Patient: sex M, age 48
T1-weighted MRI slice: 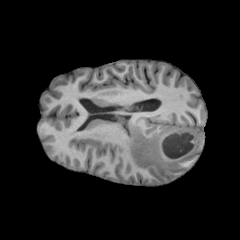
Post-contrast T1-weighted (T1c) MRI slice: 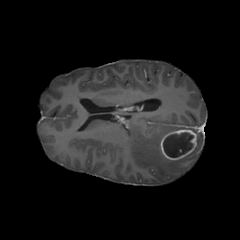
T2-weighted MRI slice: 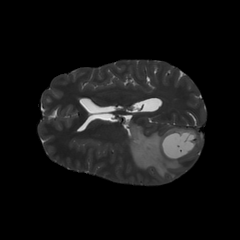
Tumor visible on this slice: yes
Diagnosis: Glioblastoma, IDH-wildtype
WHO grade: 4